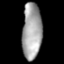
Tissue: lung
Cell type: Fibroblasts
Senescence score: 0.2251
Nuclear area (px): 1089
Mean DAPI intensity: 162.124